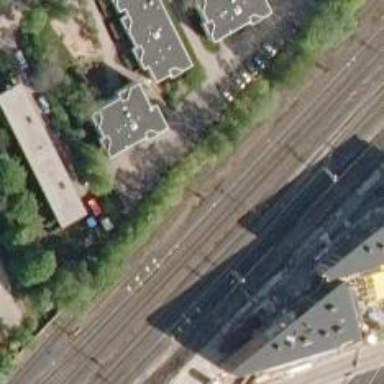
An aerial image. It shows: Railway with continuous electrified contact lines.